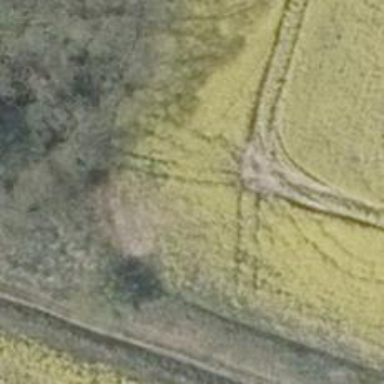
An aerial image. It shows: Grass track with Grade 4 tracktype.